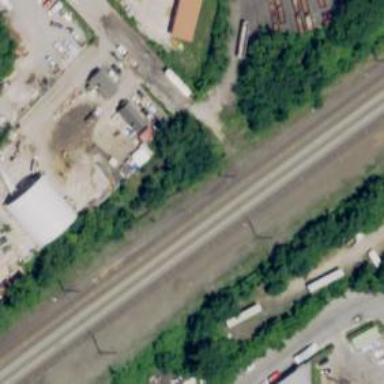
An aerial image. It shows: Railway with electrified contact lines.